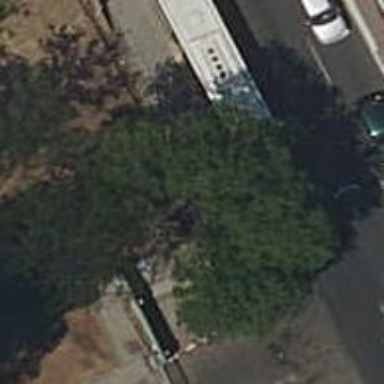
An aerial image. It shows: Bus stop with platform for public transport.